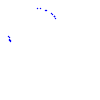
Particle: kaon